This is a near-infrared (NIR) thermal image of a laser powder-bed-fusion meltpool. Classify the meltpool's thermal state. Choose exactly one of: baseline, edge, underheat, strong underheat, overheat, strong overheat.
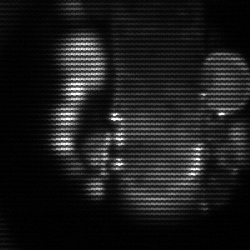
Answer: strong underheat